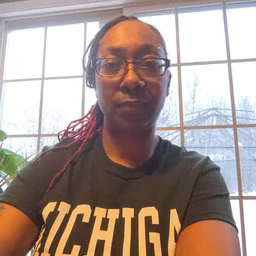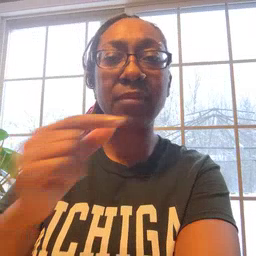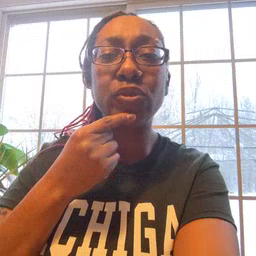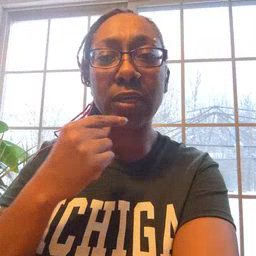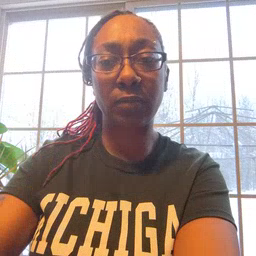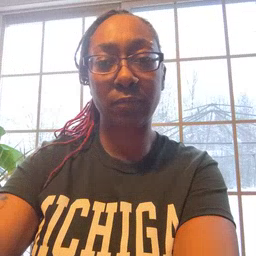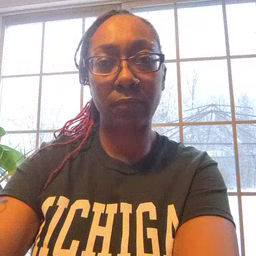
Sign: chin